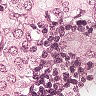
Metastatic tissue present: yes